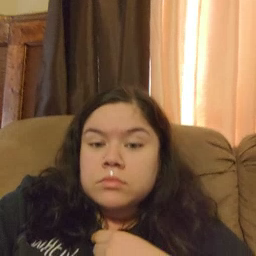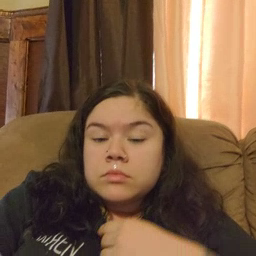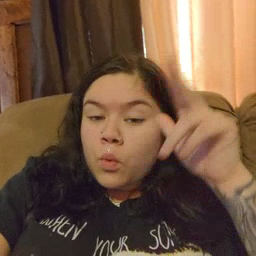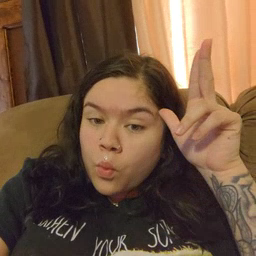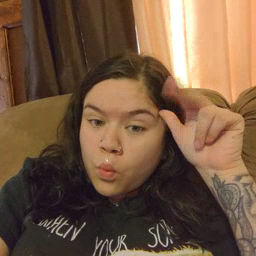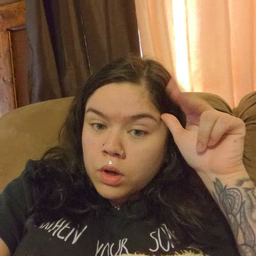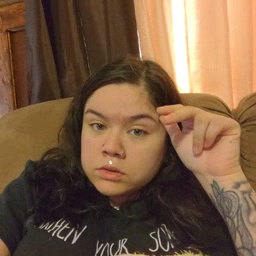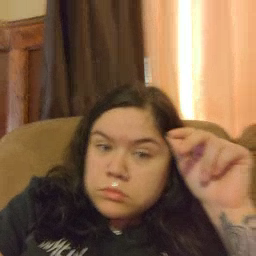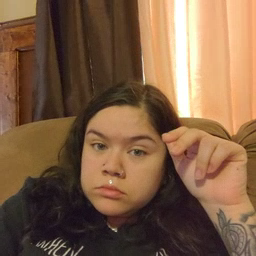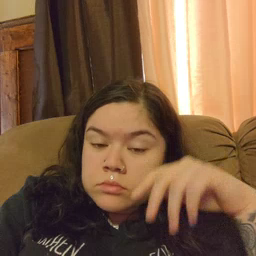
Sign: horse